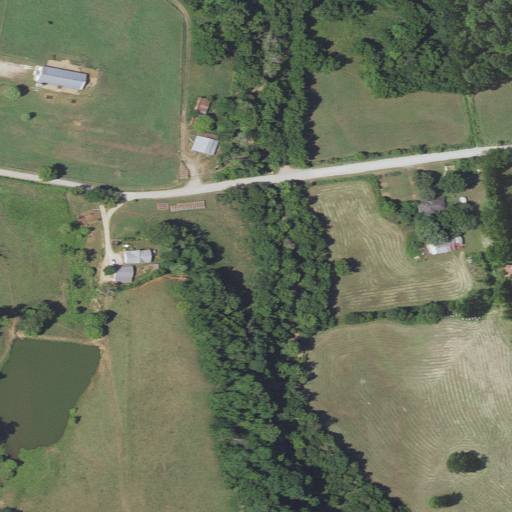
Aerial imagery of valley in Arkansas named Ashley Hollow containing pasture, deciduous forest, open development, open water, low intensity development, evergreen forest, medium intensity development, and woody wetlands